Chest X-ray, AP view. Patient: 57 years old, sex M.
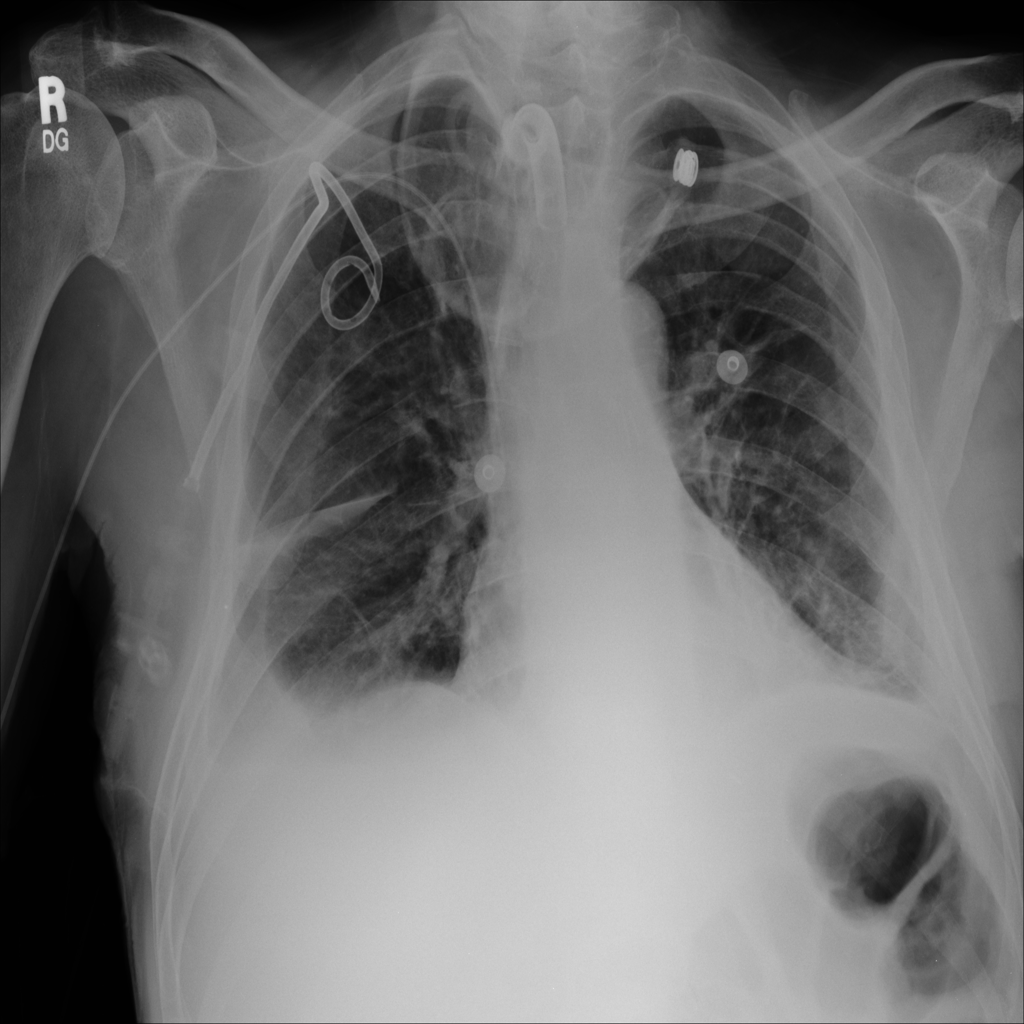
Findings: Effusion